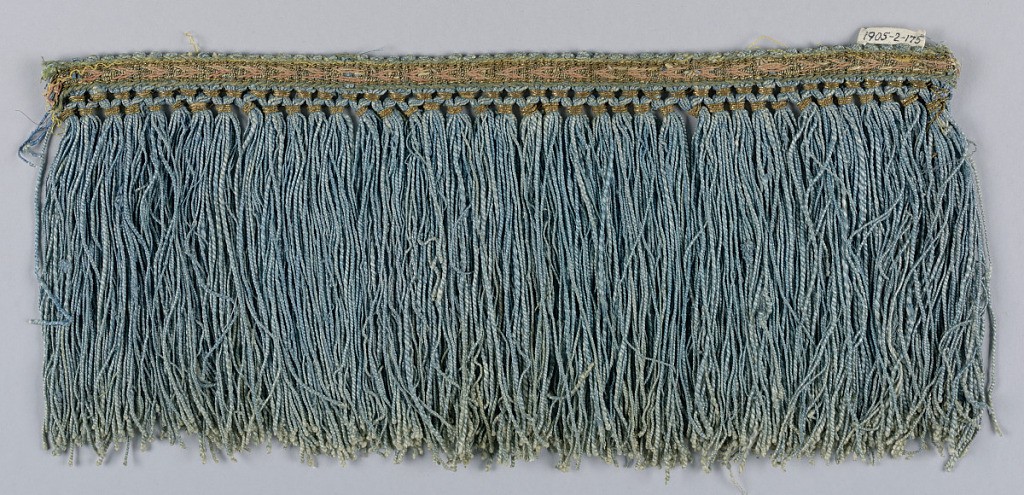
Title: Fringe
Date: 17th century
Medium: silk, metallic thread (gold strips wound on a silk core) Technique: soumak weave
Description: Fringe with a soumak heading in pink and gold metallic thread. Band has a trellis pattern in gold metallic thread above a skirt of twisted blue threads.